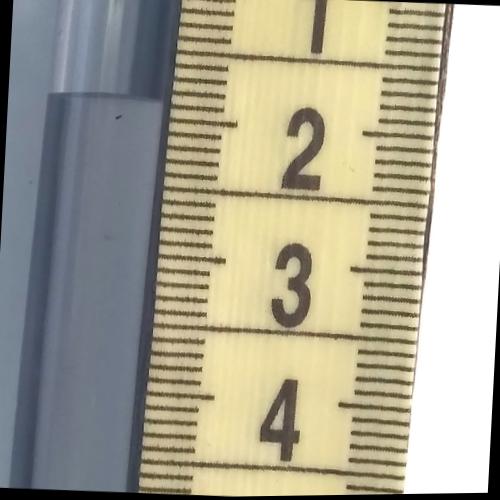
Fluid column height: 2.0 cm